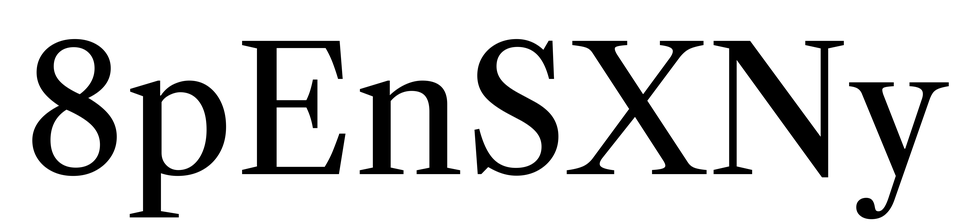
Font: LibreCaslonText_Regular